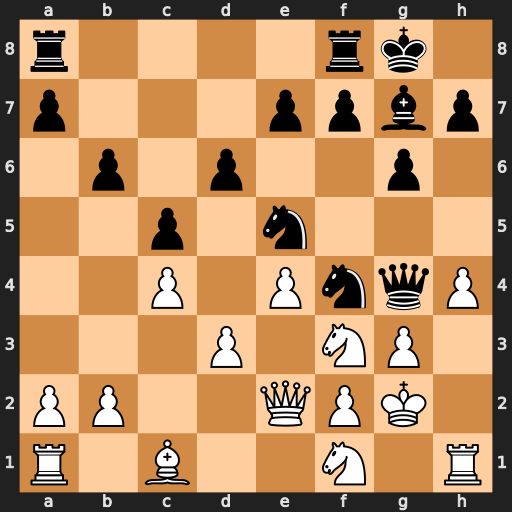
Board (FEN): r4rk1/p3ppbp/1p1p2p1/2p1n3/2P1PnqP/3P1NP1/PP2QPK1/R1B2N1R
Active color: w
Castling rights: -
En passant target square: -
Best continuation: Bxf4 Qxf3+ Qxf3 Nxf3 Kxf3